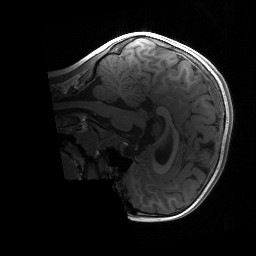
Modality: T1w
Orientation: sagittal
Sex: male
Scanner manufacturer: siemens
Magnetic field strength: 3 T
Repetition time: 1.9 s
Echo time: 0.00243 s